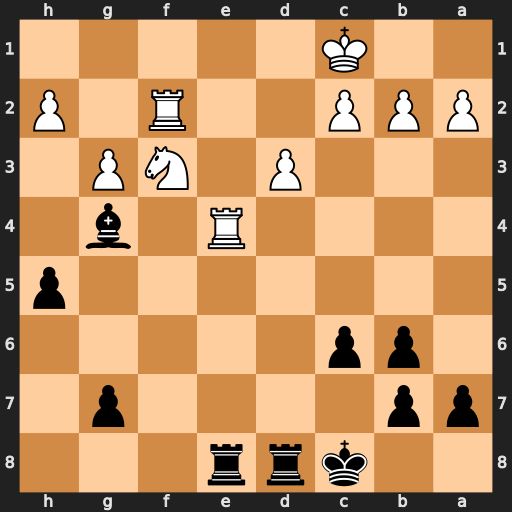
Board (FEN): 2krr3/pp4p1/1pp5/7p/4R1b1/3P1NP1/PPP2R1P/2K5
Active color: b
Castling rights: -
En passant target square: -
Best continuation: Rxe4 dxe4 Rf8 Kd2 Rxf3 Rxf3 Bxf3